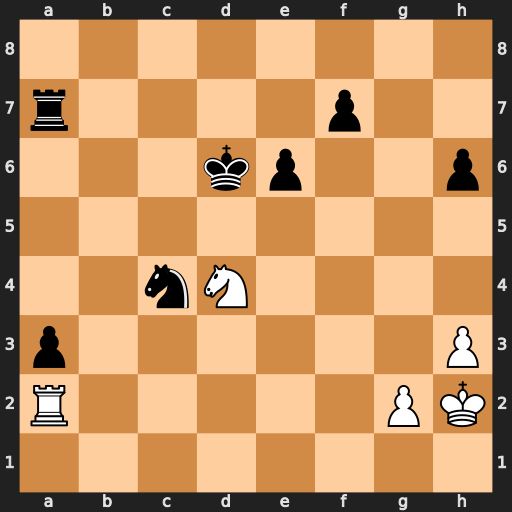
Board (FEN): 8/r4p2/3kp2p/8/2nN4/p6P/R5PK/8
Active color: w
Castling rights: -
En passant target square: -
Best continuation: Nb5+ Kc5 Nxa7